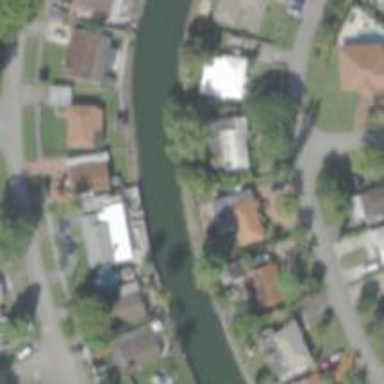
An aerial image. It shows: Canal.